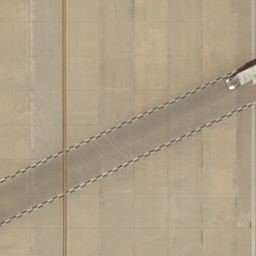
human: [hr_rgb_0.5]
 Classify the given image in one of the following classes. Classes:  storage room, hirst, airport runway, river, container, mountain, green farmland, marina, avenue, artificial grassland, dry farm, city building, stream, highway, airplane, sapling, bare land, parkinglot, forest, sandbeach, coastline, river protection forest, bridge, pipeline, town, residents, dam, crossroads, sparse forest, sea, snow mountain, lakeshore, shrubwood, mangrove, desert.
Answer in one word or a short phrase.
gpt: airport runway